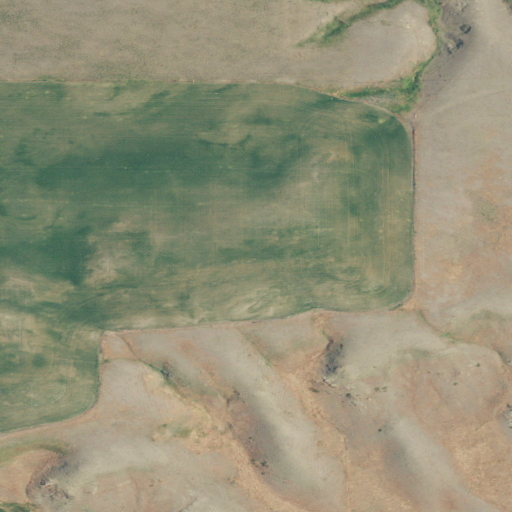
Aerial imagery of mountain in Montana named Sam George Hill containing grassland and cultivated crops